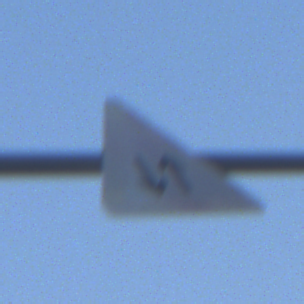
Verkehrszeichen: Gegenverkehr
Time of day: Dawn
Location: Outdoor (Urban)
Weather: Clear
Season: NotSpecified
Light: Natural